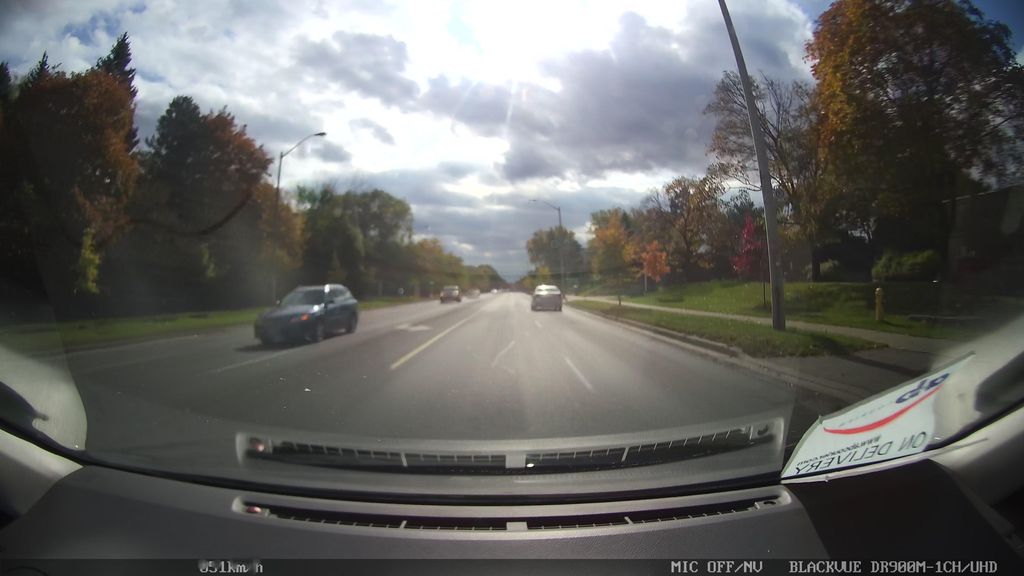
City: toronto